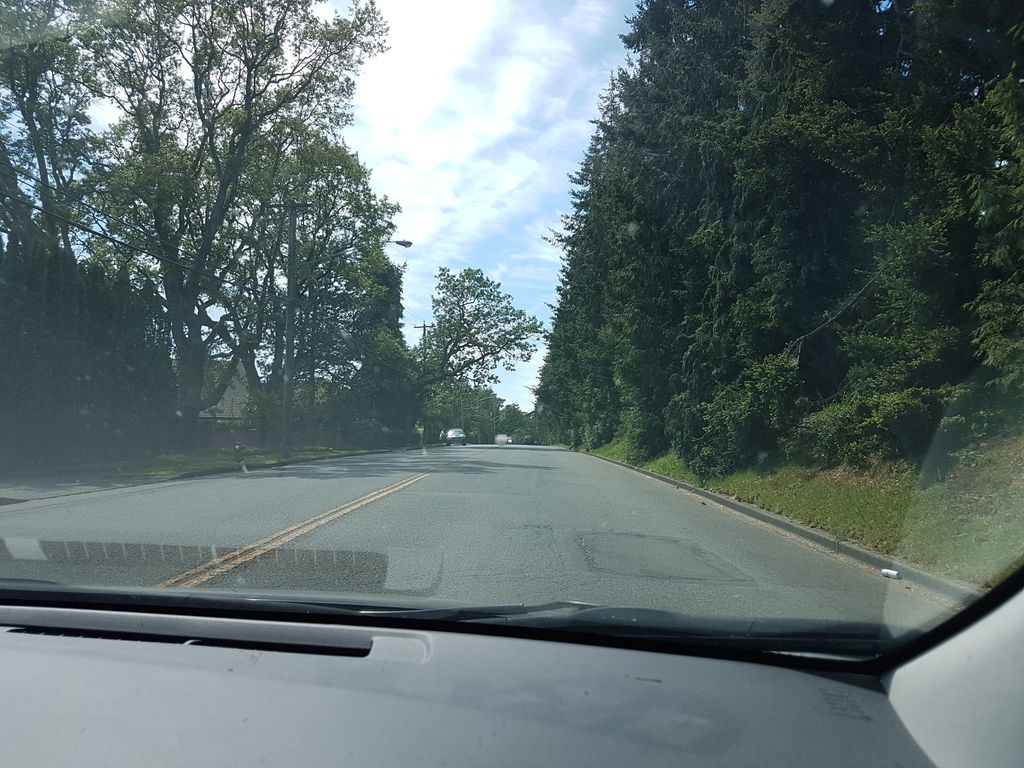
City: victoria